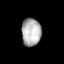
Tissue: prostate
Cell type: Myeloid cells
Senescence score: 0.3212
Nuclear area (px): 531
Mean DAPI intensity: 175.492